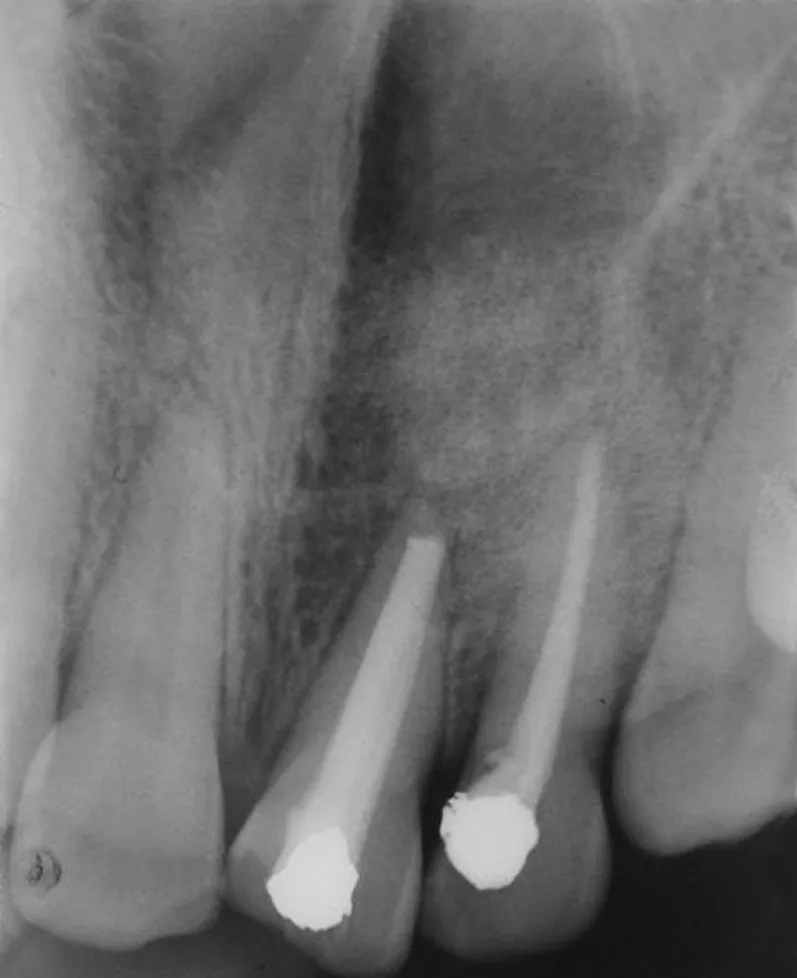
Six months postoperative X-ray.
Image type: radiology (x_ray)